This is a demodulated (Hilbert-envelope) spectrum computed from a bearing vibration snapshot; the dashed markers indicate where each bearing fault type would appear (BPFO, BPFI, BSF, FTF). What is the most likely bearing condition (normal, inner_race, outer_race, ball)?
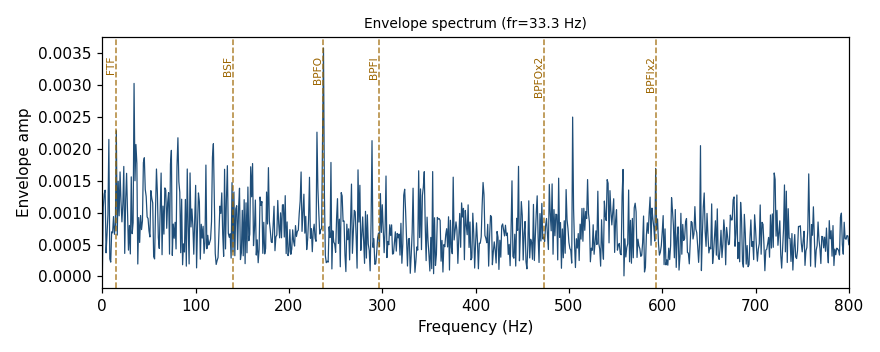
Answer: normal